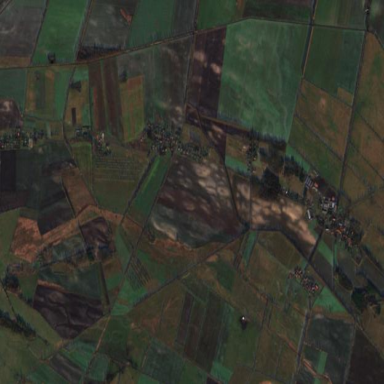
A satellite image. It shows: Picturesque farmland scene.